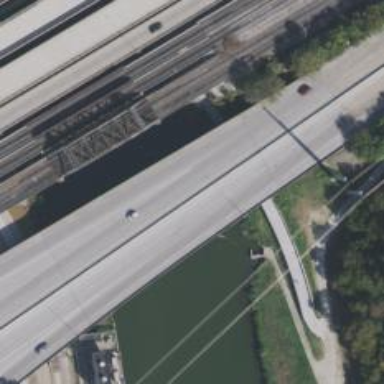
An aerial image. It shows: Secondary link road with bridge.